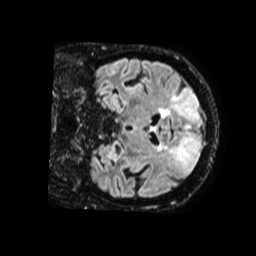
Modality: FLAIR
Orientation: coronal
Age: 78
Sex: female
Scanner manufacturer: philips
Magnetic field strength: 1.5 T
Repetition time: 4.8 s
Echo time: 0.3364 s